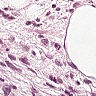
Metastatic tissue present: yes